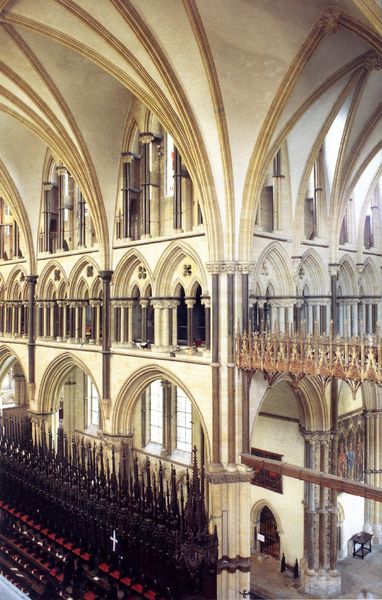
Titel: Kathedrale von Lincoln
Standort: Lincoln, Kathedrale (EU - GB)
Schlagwörter: gemälde, fenster, frankreich, hell, holz, lampe, licht, pfeiler, säule, säulen, tisch, tür, dach, rot, architektur, bild, kirche, gold, decke, gotik, sitze, bogen, empore, figuren, gestühl, balken, foto, bögen, gang, umgang, gewölbe, kreuz, altar, arkaden, bänke, kathedrale, langhaus, schnitzerei, kreuzrippengewölbe, mittelschiff, orgel, bündelpfeiler, gotisch, kreuzgratgewölbe, obergaden, obergarden, querhaus, spitzbogen, spitzbögen, triforium, messe, chor, etagen, gothik, bau, holzbalken, basilika, bauwerk, kreuzgang, dreigeschossig, romanisch, vierung, biforium, lichtgaden, chorgestühl, frühgotik, umgangschor, chorherrengestühl, lmkirche